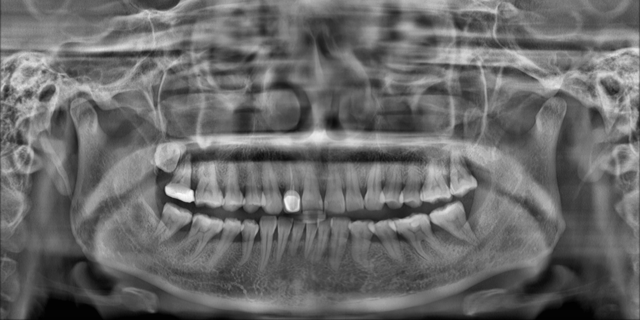
adult